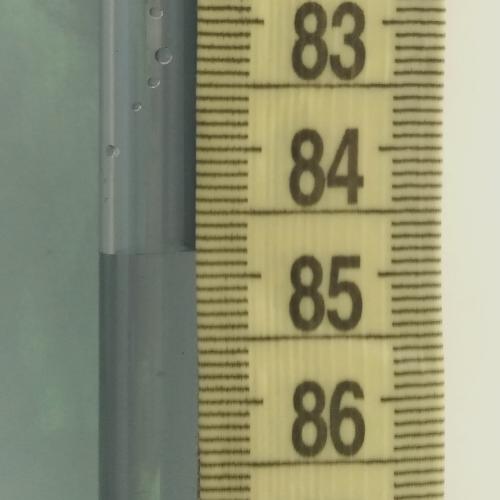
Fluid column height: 84.8 cm